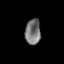
Tissue: lung
Cell type: Epithelial cells
Senescence score: 0.2248
Nuclear area (px): 381
Mean DAPI intensity: 118.417